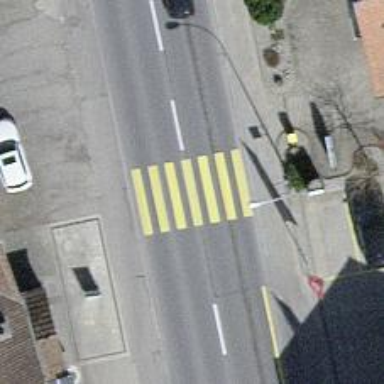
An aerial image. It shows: Uncontrolled zebra crossing on the road.